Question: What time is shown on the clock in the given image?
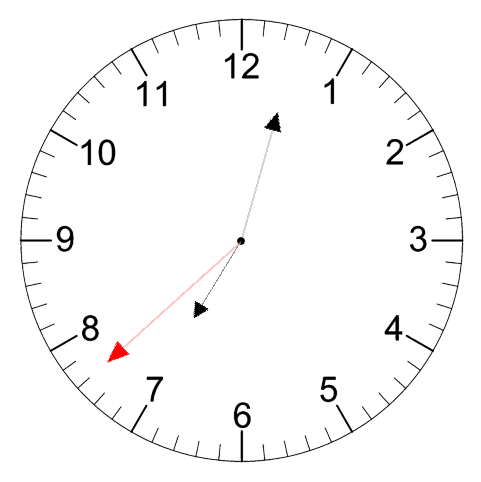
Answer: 07:02:38